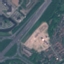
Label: Highway